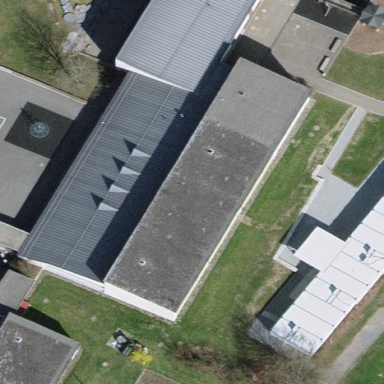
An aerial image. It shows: School building.